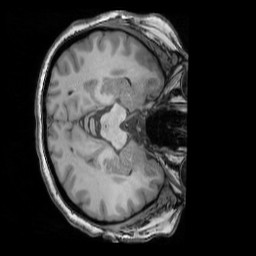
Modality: T1w
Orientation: axial
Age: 40
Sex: female
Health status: ill
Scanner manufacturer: siemens
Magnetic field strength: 3 T
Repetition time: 1.7 s
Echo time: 0.00418 s